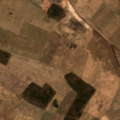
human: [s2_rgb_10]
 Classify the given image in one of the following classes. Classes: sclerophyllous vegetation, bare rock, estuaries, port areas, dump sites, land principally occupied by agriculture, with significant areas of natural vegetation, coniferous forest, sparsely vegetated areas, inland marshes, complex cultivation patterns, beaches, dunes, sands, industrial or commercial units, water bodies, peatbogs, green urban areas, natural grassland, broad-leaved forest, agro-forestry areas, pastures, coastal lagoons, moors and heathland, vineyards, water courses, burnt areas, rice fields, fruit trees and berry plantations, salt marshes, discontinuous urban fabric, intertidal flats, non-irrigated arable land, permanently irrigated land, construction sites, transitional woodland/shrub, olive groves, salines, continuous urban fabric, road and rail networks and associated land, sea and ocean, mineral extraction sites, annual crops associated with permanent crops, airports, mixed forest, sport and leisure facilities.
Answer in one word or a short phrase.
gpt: non-irrigated arable land